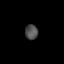
Tissue: skin
Cell type: Others
Senescence score: 0.679
Nuclear area (px): 186
Mean DAPI intensity: 78.468